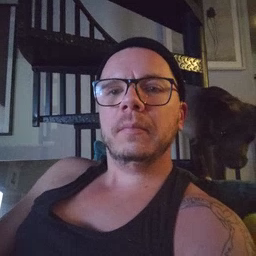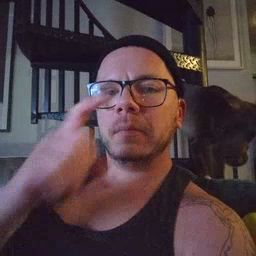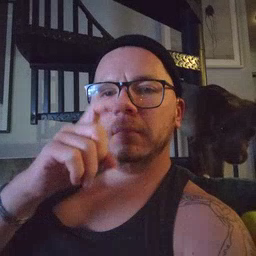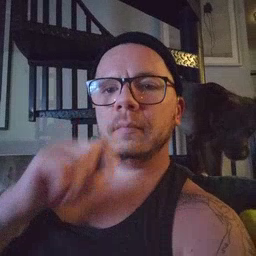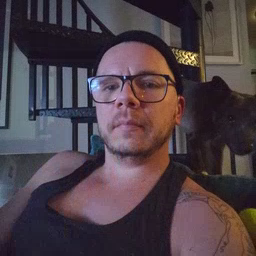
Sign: doll